Question: I trying to come up with a simple css layout which should look like this:

This is my html code for the header and nav bar:
'''
<div id="header">
<h1>LOGO</h1>
<ul>
<li><a href= ""> Home </a></li>
<li><a href= ""> Logout </a></li>
</ul>
</div>
<div id="navigation">
<ul>
<li><a href="">Home</a></li>
<li><a href="">Help</a>
<li><a href="">Contact Us</a>
<li><a href="">Customers</a>
</div>
'''
And I'm already doing some styling on the navigation bar, however I'd like to be able to keep the two links within the header right aligned and the logo image left aligned.
When I try to edit those links in the header, it all gets messed up because I'm confused about how to differentiate between the navigation list items and header list items.
Could someone please help me with the header positioning?
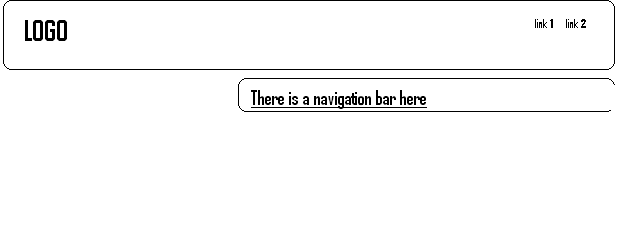
Answer: In the header, you need to float the 'h1' left, and the 'ul' right, and then add 'display: inline' to your links (to keep them on the same line).
To target the list items in the header, you can simply use a parent selector, like this: '#header li'.
Here's what you need:
'''
#header {
border: 1px solid #ccc;
overflow: hidden; /* clearfix */
}
#header h1 {
float: left;
}
#header ul {
float: right;
}
#header li {
display: inline;
}
'''
See <URL>.